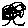
Label: tree